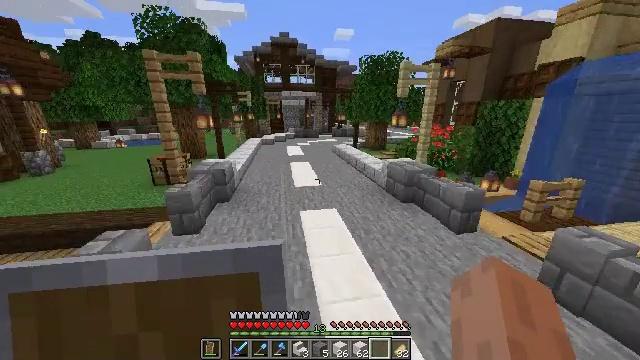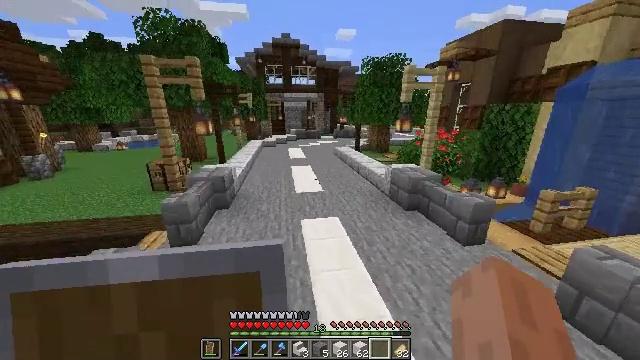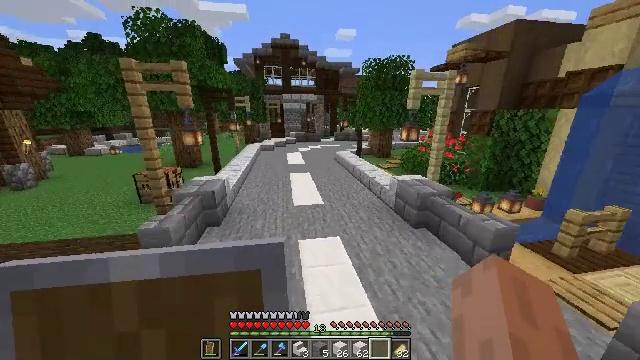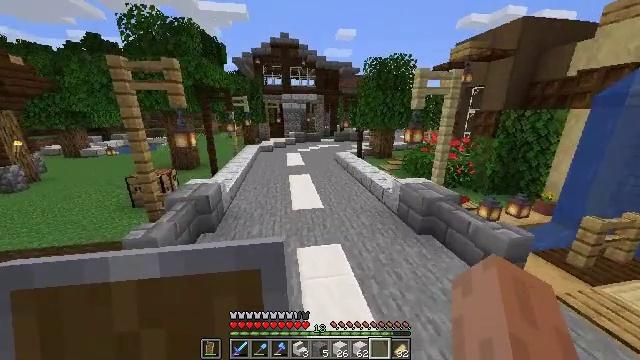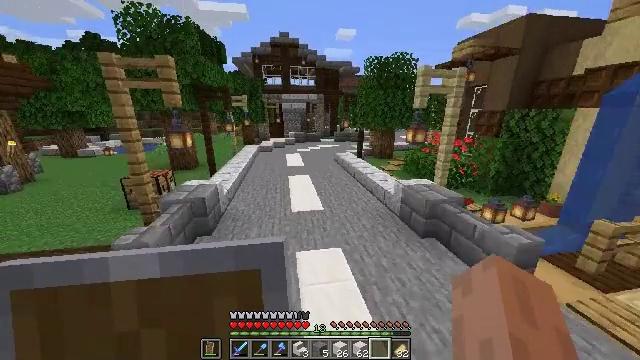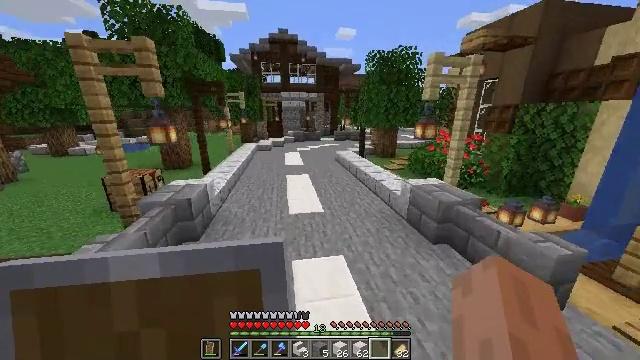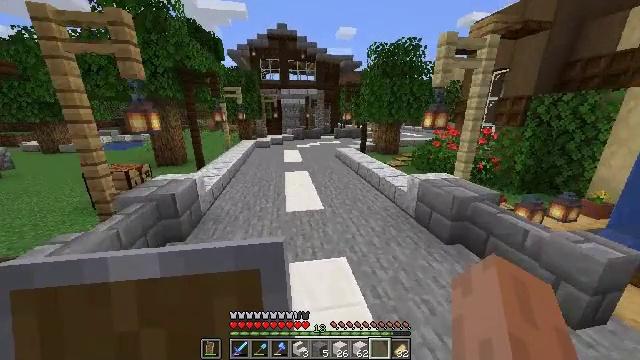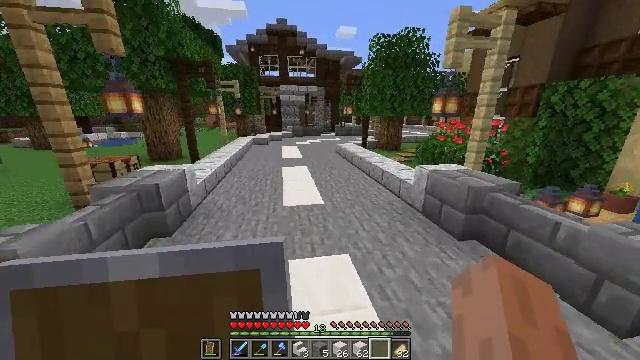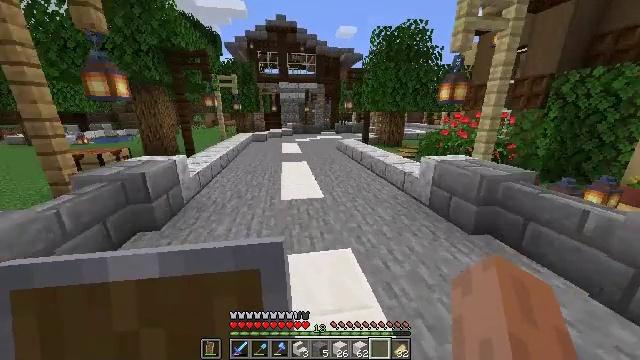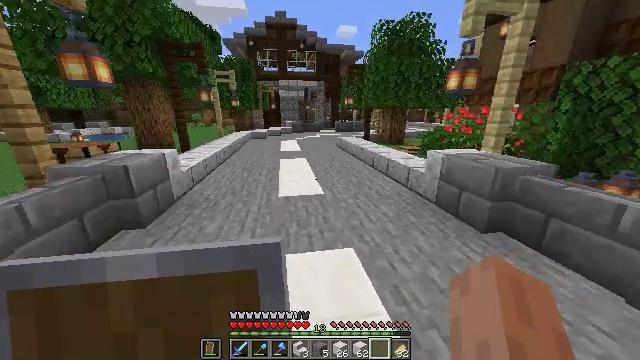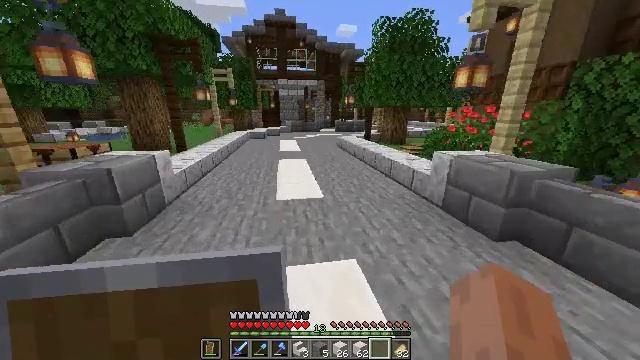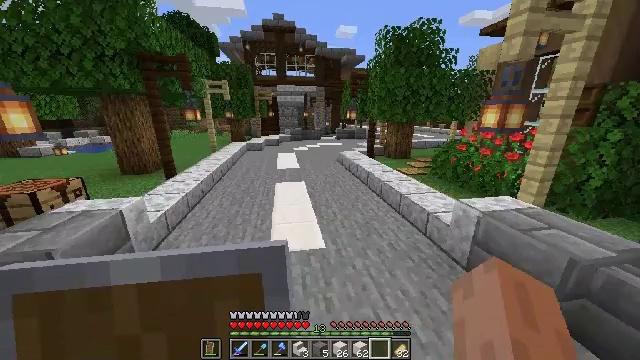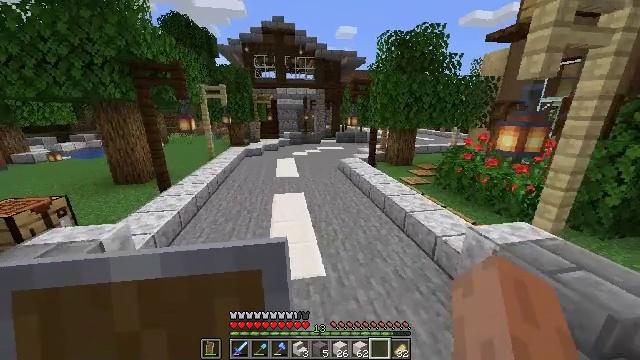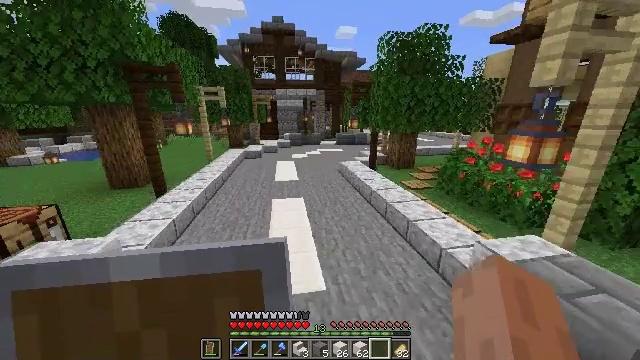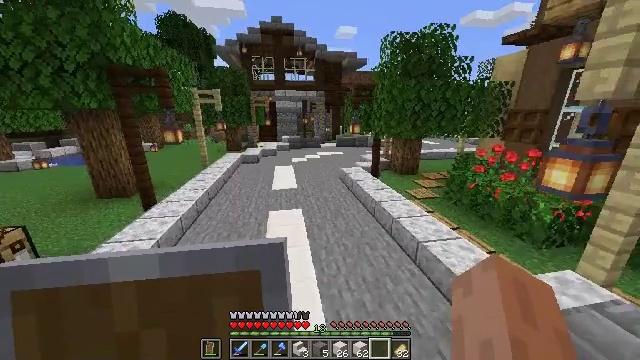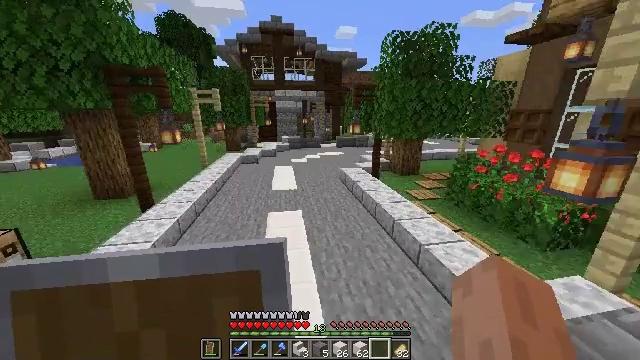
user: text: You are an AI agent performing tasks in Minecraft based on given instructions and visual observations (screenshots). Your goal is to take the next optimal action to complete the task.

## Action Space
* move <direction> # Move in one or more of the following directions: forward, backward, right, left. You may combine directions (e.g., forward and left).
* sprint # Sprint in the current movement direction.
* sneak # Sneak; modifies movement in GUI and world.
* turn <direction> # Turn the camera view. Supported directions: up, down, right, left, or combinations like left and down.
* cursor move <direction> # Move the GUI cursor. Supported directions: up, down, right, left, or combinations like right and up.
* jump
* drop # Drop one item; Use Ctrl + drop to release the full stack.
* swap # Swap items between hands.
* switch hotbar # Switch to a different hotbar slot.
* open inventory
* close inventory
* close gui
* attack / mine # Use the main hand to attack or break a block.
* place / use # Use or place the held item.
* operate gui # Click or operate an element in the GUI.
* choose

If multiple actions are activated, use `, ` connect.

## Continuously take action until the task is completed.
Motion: motion action
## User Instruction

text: Crafting polished diorite stairs requires a crafting table.
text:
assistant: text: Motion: move forward, jump
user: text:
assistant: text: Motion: move forward, jump
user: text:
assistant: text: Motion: move forward, jump
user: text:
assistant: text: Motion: move forward, jump
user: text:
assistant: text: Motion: move forward, jump
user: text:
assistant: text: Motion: move forward, jump
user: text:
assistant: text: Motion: move forward, jump
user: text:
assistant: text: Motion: move forward, jump
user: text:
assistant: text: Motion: move forward, jump
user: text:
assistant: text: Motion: move forward, jump
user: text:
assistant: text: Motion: move forward, jump
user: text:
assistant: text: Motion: move forward, jump
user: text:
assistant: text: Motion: move forward, jump
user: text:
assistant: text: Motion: move forward, jump
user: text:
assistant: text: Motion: move forward, jump
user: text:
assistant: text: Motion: move forward, jump
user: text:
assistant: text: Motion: move forward, jump
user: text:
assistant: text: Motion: move forward, jump
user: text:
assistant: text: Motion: move forward, jump
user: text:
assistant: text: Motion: move forward, jump
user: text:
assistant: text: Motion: move forward, jump
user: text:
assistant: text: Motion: move forward, jump
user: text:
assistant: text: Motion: move forward, jump
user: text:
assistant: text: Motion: move forward, jump
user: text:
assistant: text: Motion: move forward, jump
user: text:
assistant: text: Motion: move forward, jump
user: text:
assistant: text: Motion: move forward, jump
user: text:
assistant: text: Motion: move forward, jump
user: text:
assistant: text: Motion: move forward, jump
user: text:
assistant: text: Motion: move forward, jump